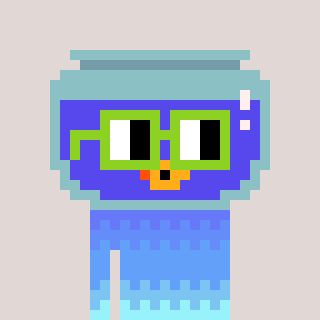
a pixel art character with square light green glasses, a goldfish-shaped head and a hotbrown-colored body on a warm background